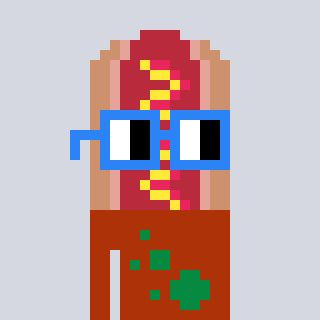
a pixel art character with square blue glasses, a hotdog-shaped head and a hotbrown-colored body on a cool background